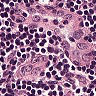
Metastatic tissue present: no